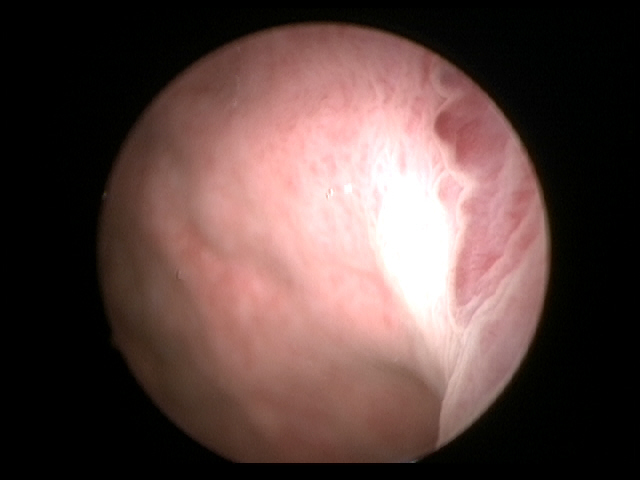
Modality: WLC
Class: Non-malignant
Subclass: InflammationNOS
Lesion: L1
Morphology: Non-papillary
Bladder cancer association: No